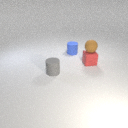
small blue rubber cylinder behind small red rubber cube